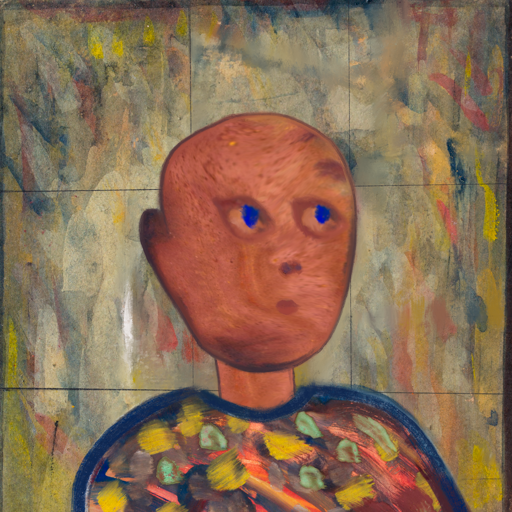
Background: GypsyMother, Head And Neck Side: Mother_And_Son_Mother, Face Side: Mother_And_Son_Mother, Bust: Mother_And_Son_Mother, Hair Side: Blank, Head Accessory: Blank, Second Necklace: Blank, Necklace: Blank, Baby: Blank